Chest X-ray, PA view. Patient: 48 years old, sex M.
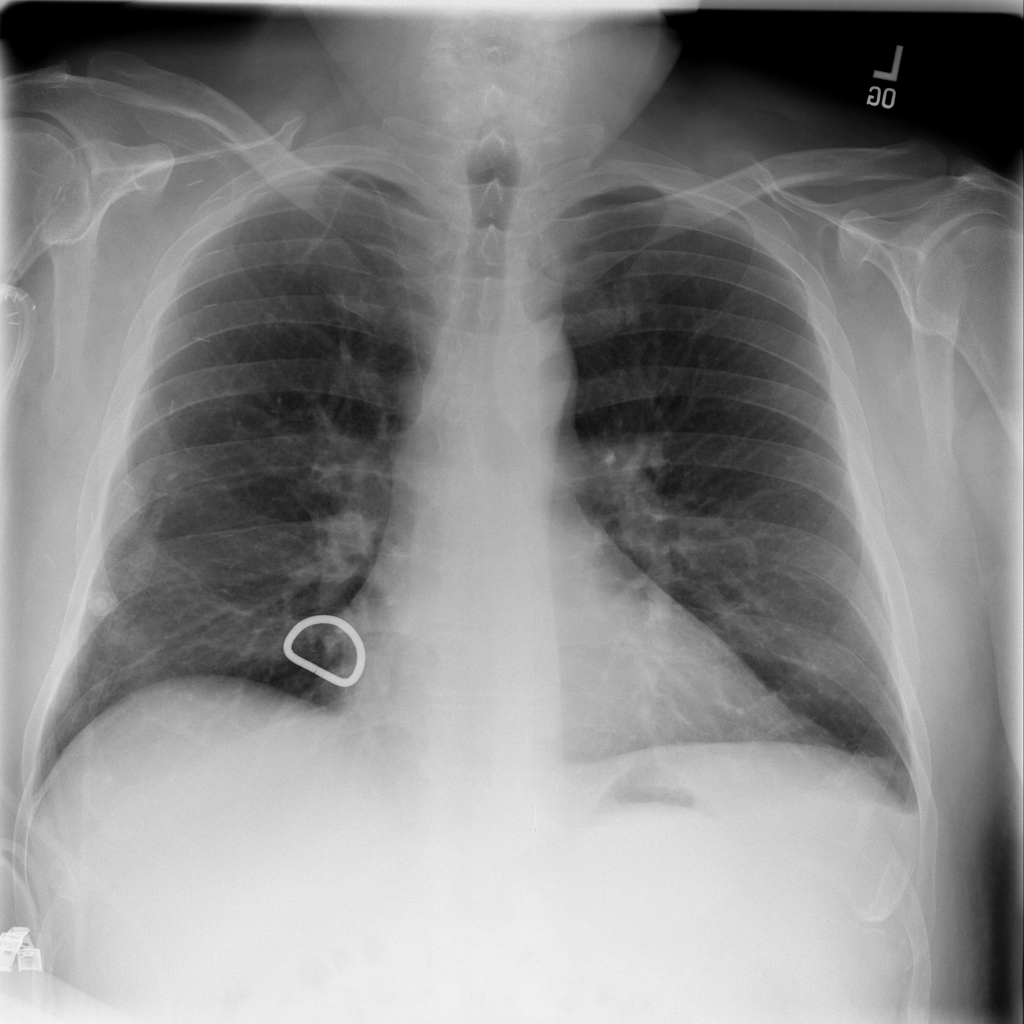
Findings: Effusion